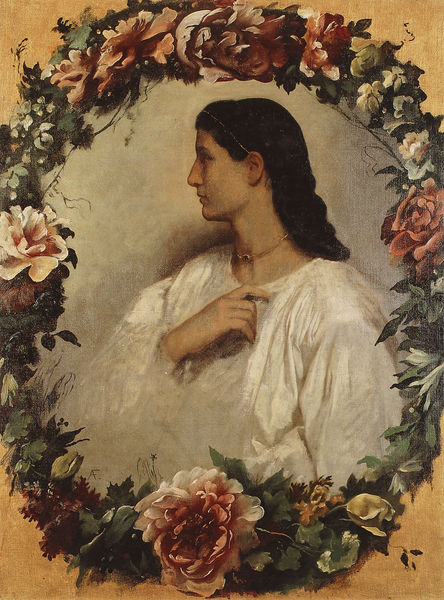
Titel: Nanna im Blumenkranz
Künstler: Anselm Feuerbach
Institution: Wuppertal, Von-der-Heydt-Museum
Schlagwörter: blau, blätter, hand, weiß, gelb, grün, mädchen, blumen, frau, hell, kleid, mund, nase, profil, stirn, dame, rosen, malerei, bildnis, hals, porträt, auge, haare, england, kinn, rosa, kette, tulpen, pfingstrose, kranz, roden, blumenkranz, präraffaeliten, madonna, rosenkranz, tunika, ich, englang, ffrau, devot, haare#